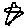
Label: star